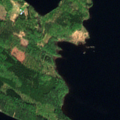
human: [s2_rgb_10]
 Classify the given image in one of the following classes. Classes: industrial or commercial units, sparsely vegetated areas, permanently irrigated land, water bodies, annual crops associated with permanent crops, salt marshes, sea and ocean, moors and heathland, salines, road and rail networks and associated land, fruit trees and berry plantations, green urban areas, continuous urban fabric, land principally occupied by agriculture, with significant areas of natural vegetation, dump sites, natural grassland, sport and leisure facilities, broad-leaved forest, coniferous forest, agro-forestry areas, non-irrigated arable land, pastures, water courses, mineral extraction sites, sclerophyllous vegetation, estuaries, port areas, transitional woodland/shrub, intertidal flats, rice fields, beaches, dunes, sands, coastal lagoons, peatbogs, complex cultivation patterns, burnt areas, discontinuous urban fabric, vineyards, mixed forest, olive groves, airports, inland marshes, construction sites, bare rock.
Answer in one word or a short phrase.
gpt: broad-leaved forest, coniferous forest, mixed forest, water bodies